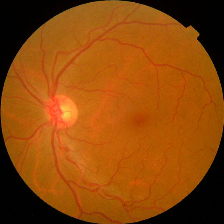
Diabetic retinopathy grade: No DR